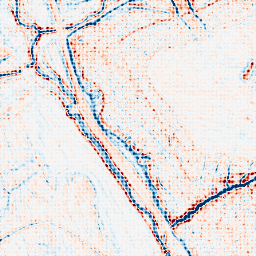
Category: edge_preserving
Decomposition family: bilateral
Decomposition parameters: d: 9
sigma_color: 50
sigma_space: 100
Upsampling method: sinc_blackman
Upsampling parameters: scale: 8
kernel_size: 8
Upsampling scale: 8